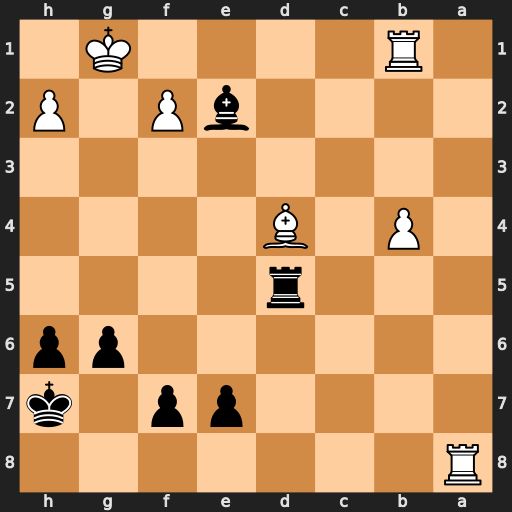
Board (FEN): R7/4pp1k/6pp/3r4/1P1B4/8/4bP1P/1R4K1
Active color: b
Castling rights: -
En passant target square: -
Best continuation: Rg5+ Kh1 Bf3#